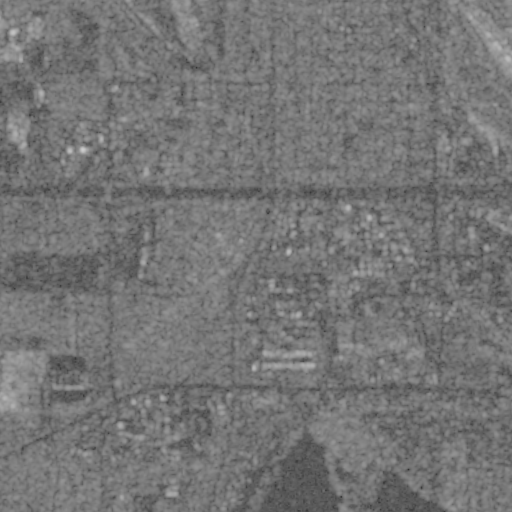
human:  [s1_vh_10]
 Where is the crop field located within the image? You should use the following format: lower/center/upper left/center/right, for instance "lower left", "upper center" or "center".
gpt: The crop field is located in the lower left of the image.
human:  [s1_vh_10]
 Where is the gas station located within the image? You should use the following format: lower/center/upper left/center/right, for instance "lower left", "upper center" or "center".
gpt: The gas station is located in the lower right of the image.
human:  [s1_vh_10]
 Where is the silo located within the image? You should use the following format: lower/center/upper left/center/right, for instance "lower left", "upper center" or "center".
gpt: The silo is located in the upper left of the image.
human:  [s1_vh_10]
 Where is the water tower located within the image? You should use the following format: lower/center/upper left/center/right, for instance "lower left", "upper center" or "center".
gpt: The water tower is located in the upper left of the image.
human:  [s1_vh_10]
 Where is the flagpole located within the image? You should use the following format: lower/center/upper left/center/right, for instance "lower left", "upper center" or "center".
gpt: The flagpole is located in the center left of the image.
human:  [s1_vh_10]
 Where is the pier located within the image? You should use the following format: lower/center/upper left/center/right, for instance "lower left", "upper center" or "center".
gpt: The pier is located in the lower right of the image.
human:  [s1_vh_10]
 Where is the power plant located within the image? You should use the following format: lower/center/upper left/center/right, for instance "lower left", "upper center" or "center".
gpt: There is no power plant in the image.

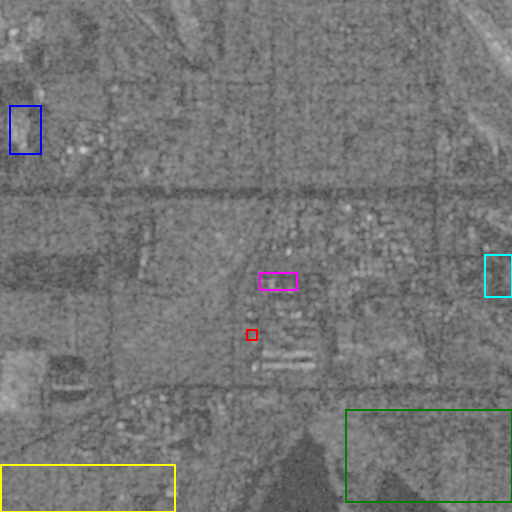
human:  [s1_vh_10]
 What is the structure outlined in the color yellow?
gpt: The structure outlined in yellow is a crop field.
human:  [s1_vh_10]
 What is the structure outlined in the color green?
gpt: The structure outlined in green is a park.
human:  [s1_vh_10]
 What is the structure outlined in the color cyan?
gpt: The structure outlined in cyan is a parking lot.
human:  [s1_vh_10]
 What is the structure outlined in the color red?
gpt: The structure outlined in red is a power substation.
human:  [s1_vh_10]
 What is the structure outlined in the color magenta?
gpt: The structure outlined in magenta is a building.
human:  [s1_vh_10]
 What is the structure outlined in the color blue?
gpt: The structure outlined in blue is a building.
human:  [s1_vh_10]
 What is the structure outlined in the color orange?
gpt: There is no orange outline.